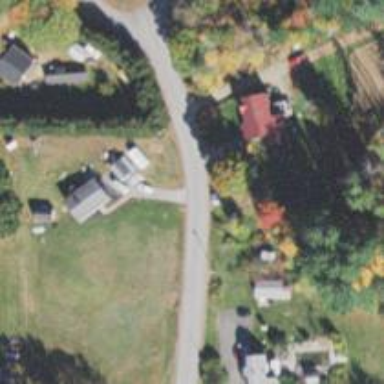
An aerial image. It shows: Driveway.